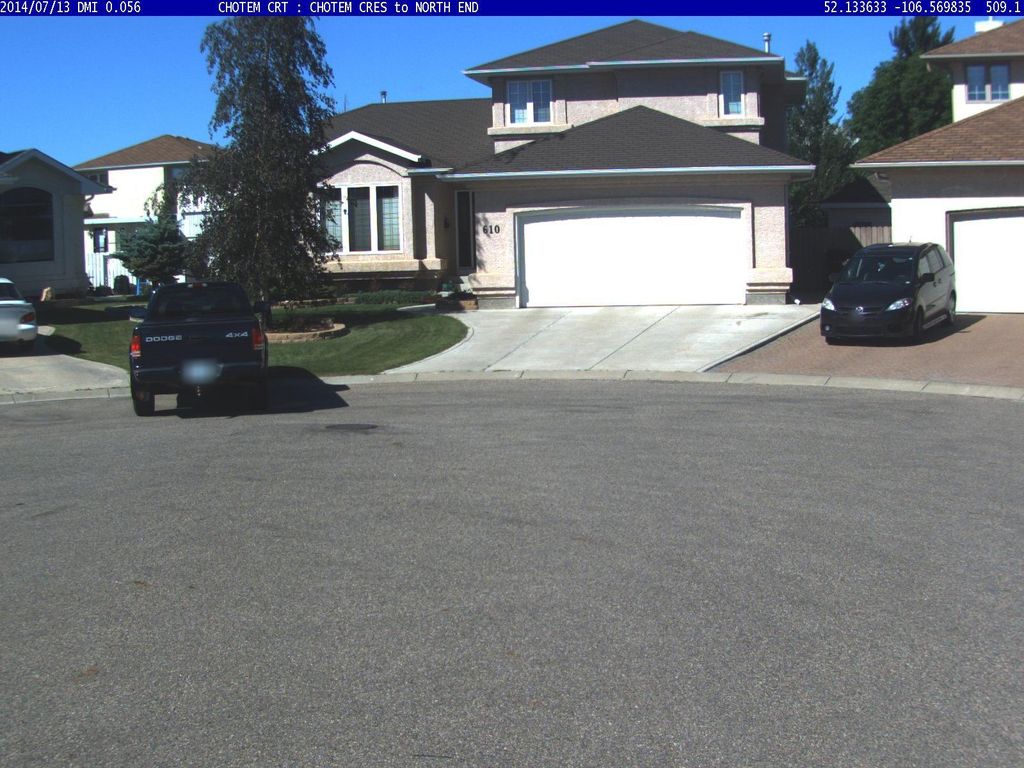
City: saskatoon